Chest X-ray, PA view. Patient: 20 years old, sex F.
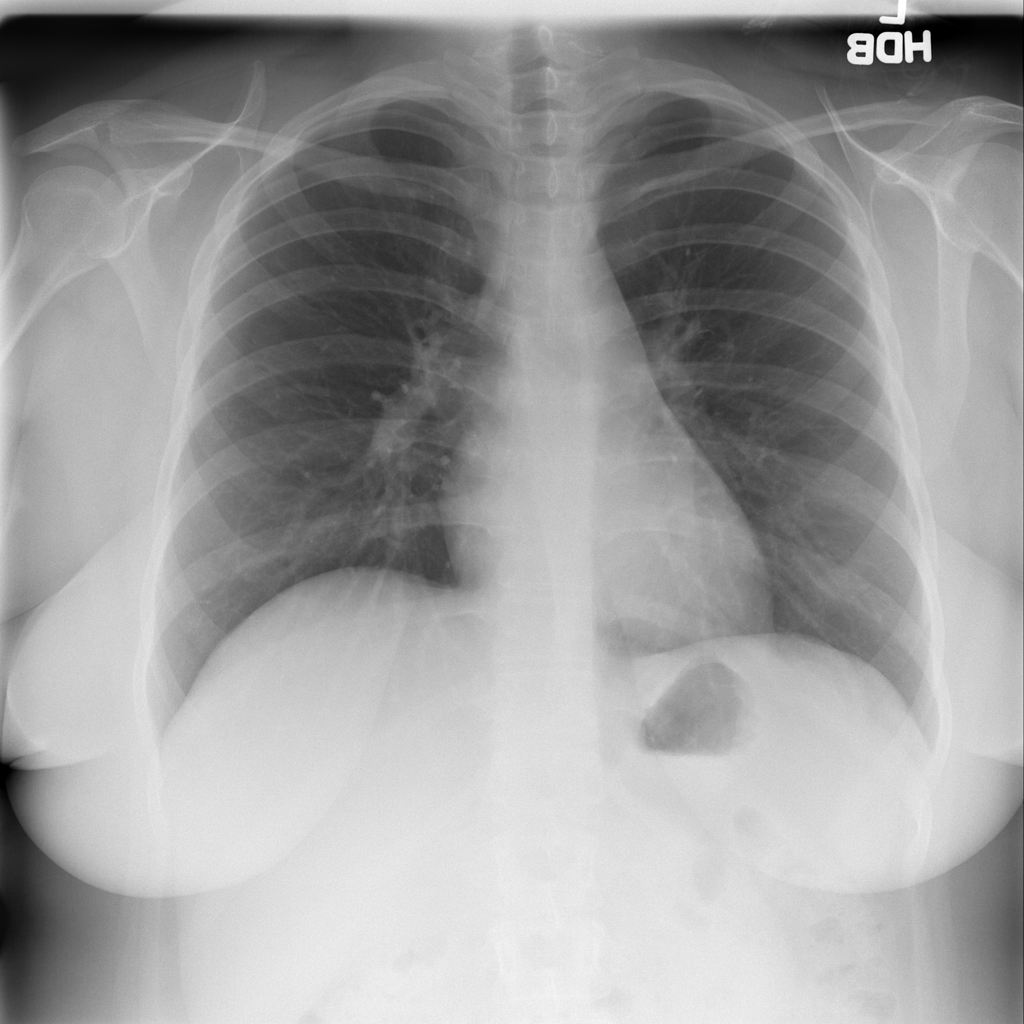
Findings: No Finding